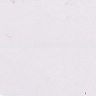
Metastatic tissue present: no